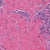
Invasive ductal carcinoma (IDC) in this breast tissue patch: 0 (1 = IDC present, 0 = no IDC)